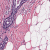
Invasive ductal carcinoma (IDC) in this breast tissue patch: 0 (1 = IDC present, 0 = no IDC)